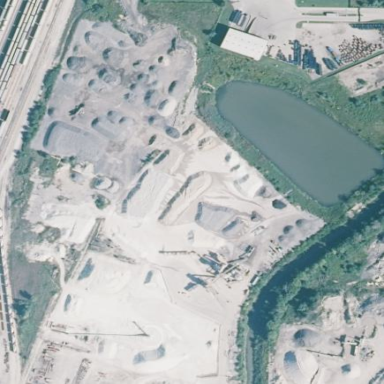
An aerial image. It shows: Quarry area.